Field crop: maize
Growth stage: 2
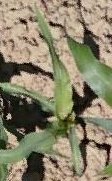
Species: maize